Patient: sex M, age 44
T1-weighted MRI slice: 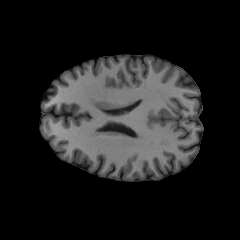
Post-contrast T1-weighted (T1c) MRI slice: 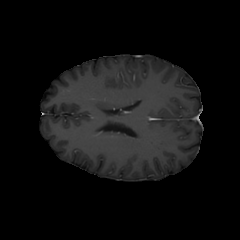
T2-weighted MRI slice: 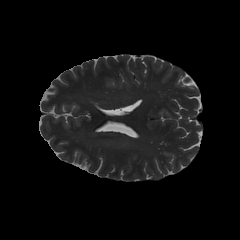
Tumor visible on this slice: no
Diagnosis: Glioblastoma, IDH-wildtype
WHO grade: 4